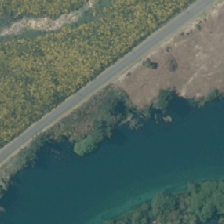
Land cover: deciduous_hardwood